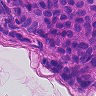
Metastatic tissue present: yes